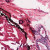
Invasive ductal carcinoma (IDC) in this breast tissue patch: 0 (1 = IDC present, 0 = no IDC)